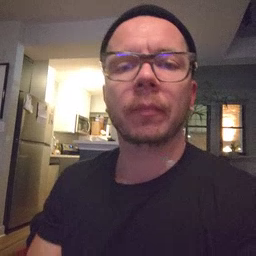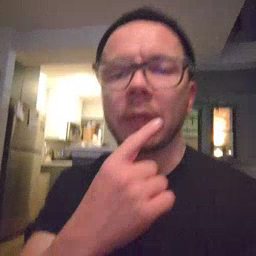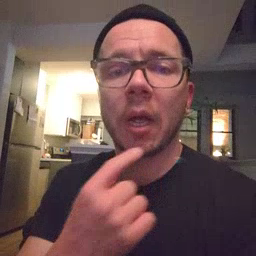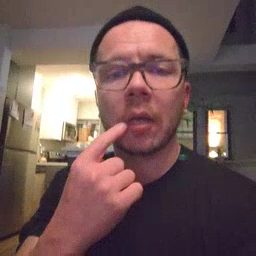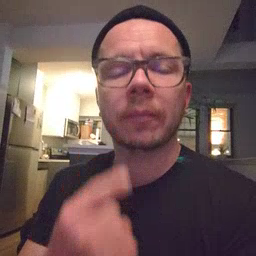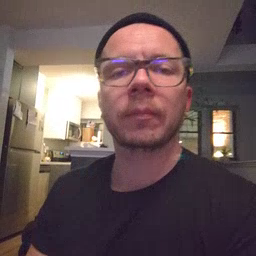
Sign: tongue